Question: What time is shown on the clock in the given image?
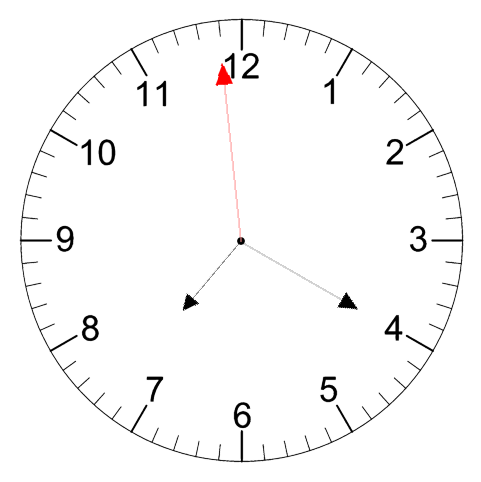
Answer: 07:19:59